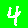
Digit: 4